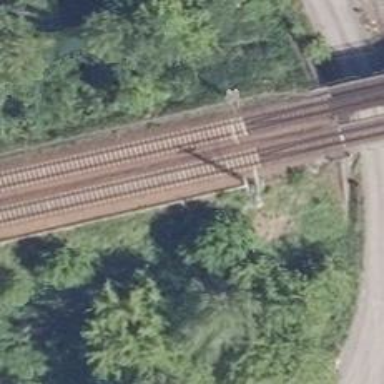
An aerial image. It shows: Bridge over electrified railway with contact line.